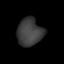
Tissue: lung
Cell type: Epithelial cells
Senescence score: 0.2087
Nuclear area (px): 685
Mean DAPI intensity: 61.654